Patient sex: F
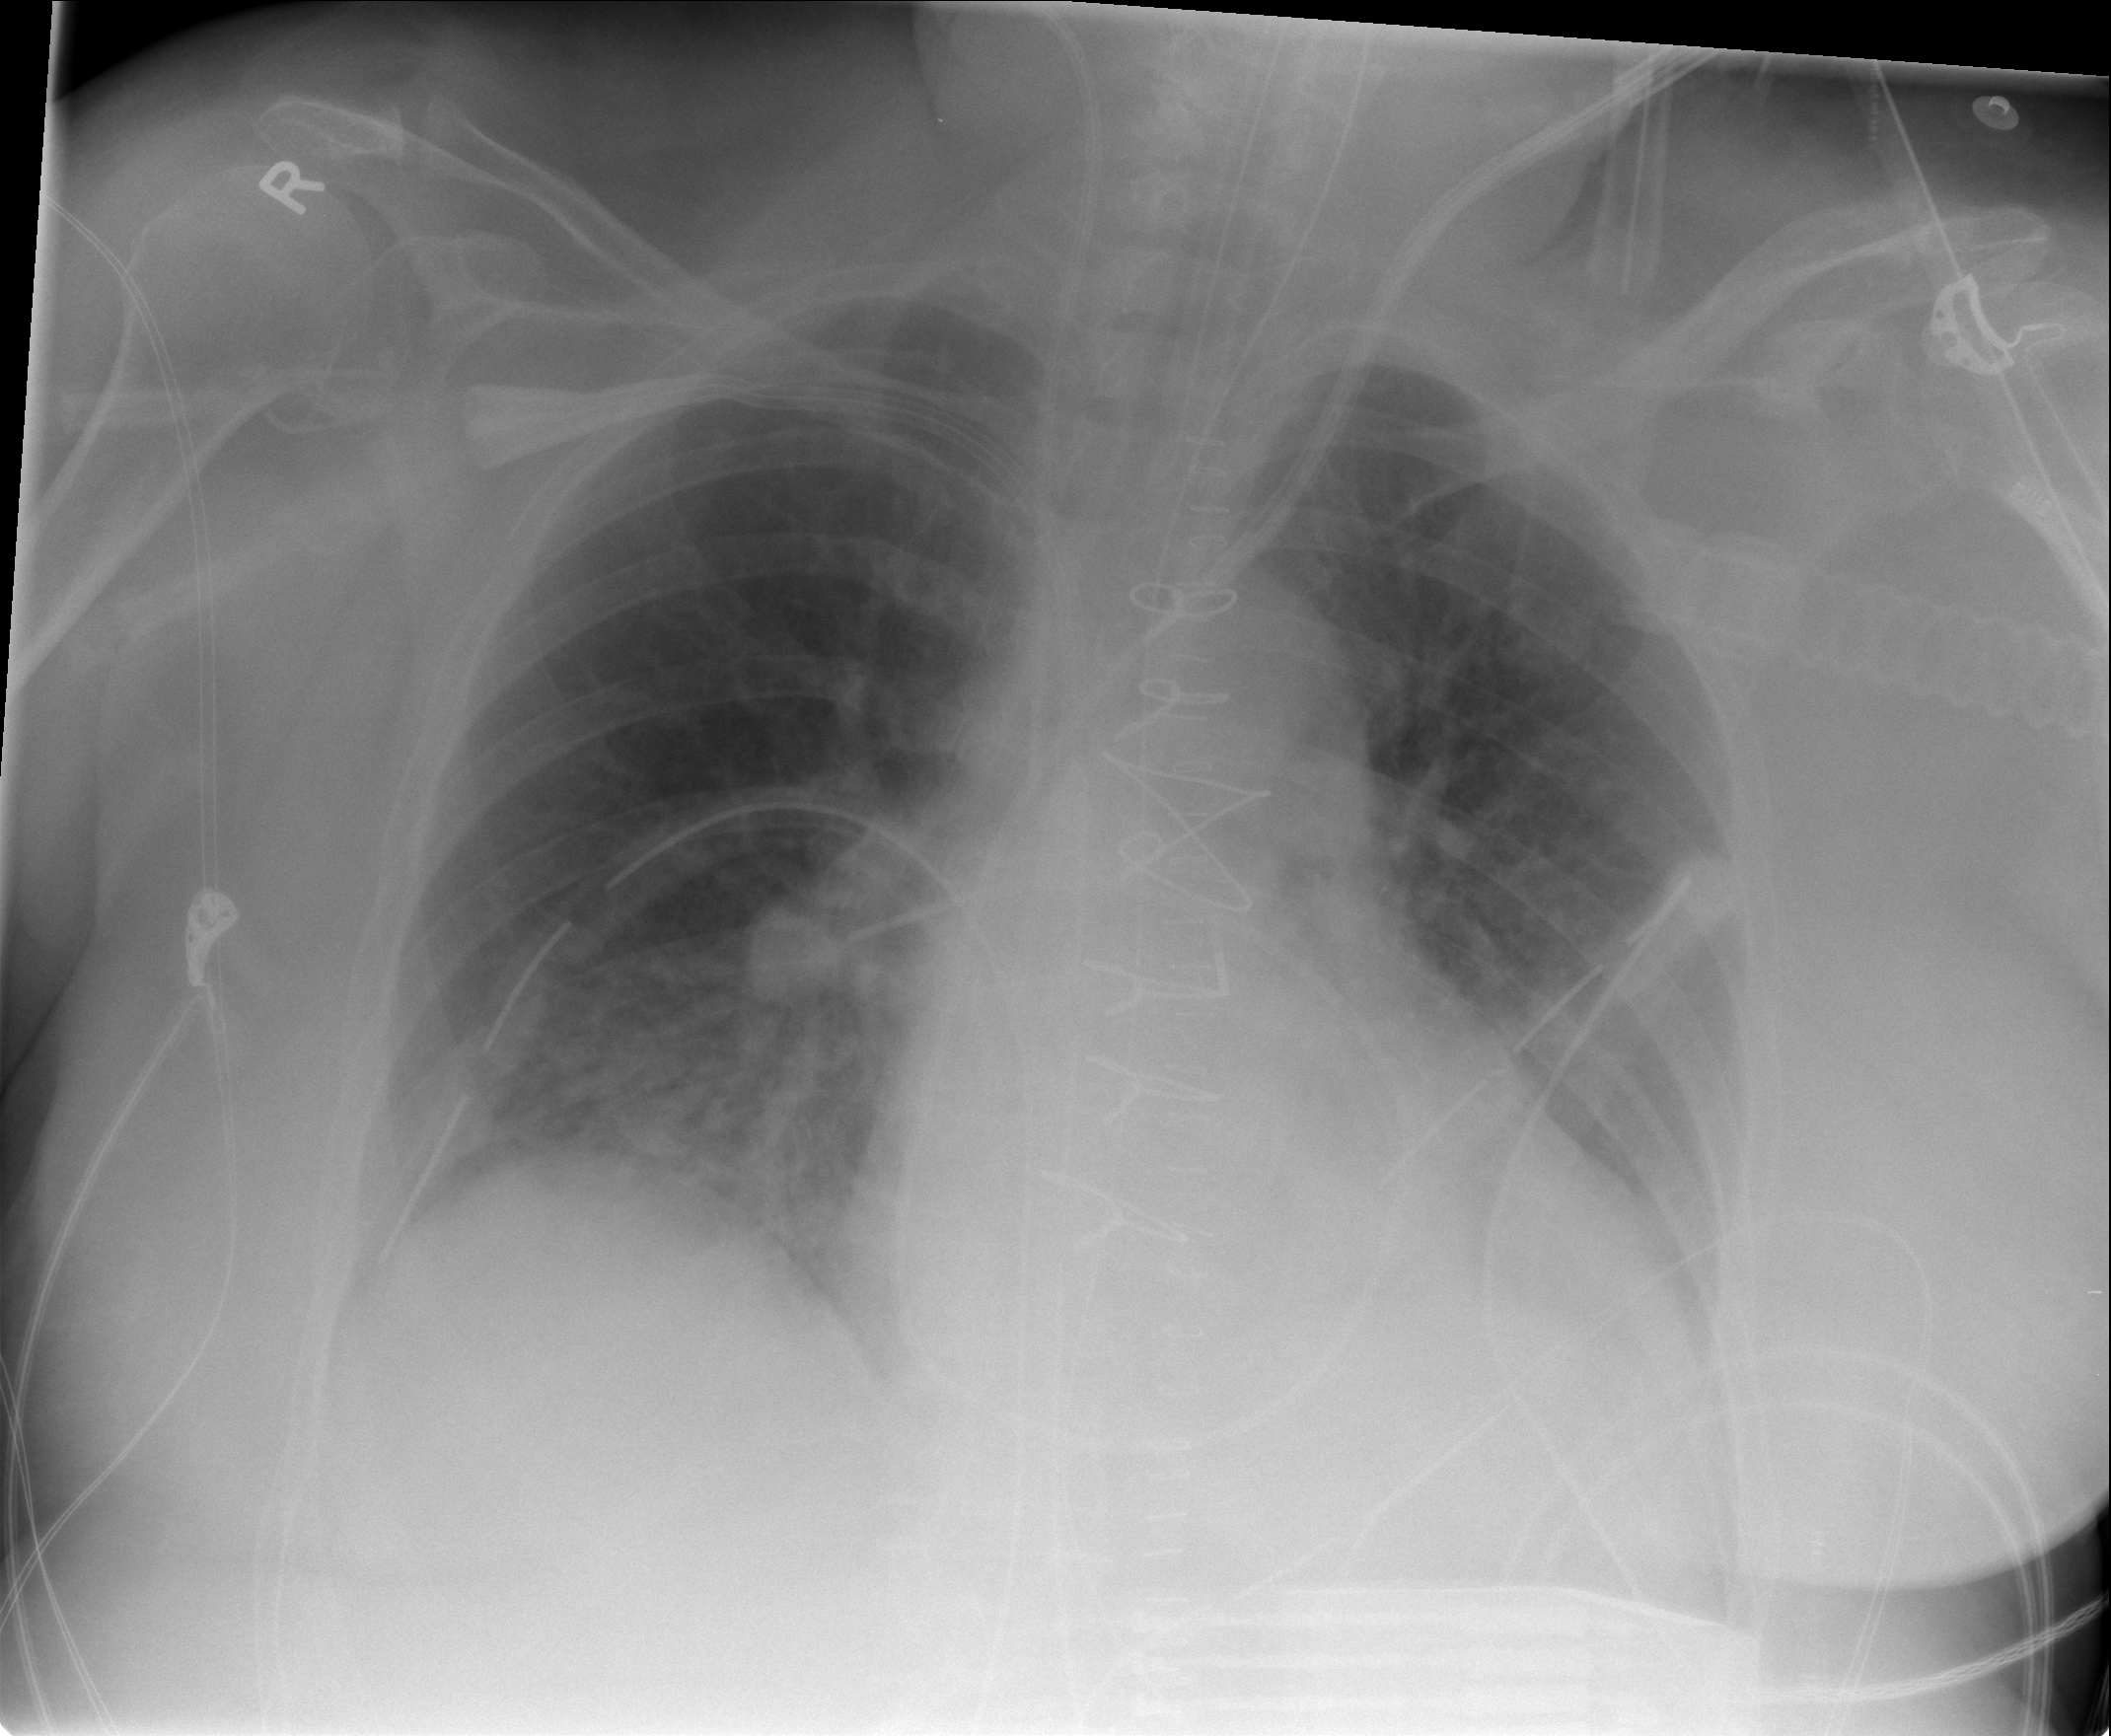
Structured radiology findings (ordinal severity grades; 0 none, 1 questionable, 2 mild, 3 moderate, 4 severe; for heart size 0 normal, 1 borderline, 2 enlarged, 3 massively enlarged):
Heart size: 2
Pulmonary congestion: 0
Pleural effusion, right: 0
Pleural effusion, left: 1
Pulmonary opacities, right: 2
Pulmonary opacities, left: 0
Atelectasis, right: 0
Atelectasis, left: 2